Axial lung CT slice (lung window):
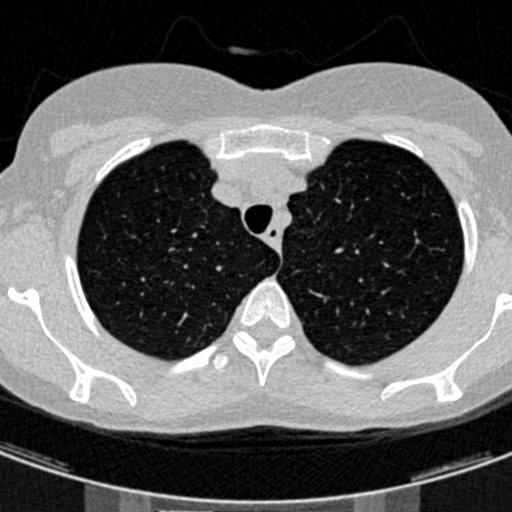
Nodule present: no